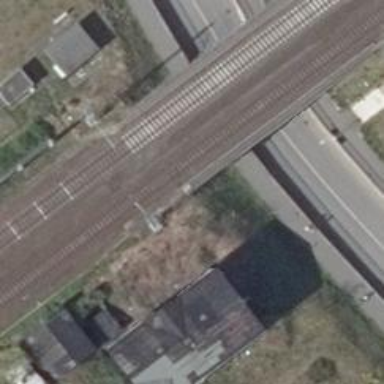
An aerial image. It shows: Milestone along the railway track with catenary mast.